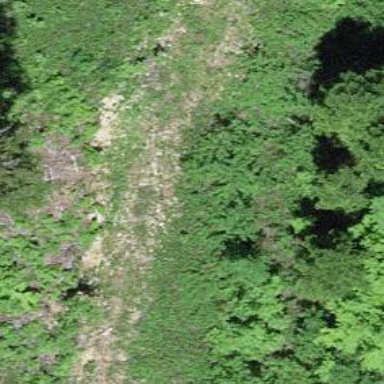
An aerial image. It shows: Track with very rough surface.